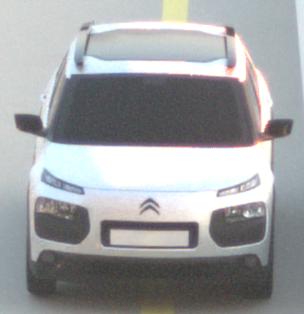
Make: Citroen
Model: C4 Cactus PureTech 75
Detailed model: C4 Cactus
Model produced from: 2014/09
Model produced until: 2015/03
Doors: 5
Color: white
Road condition: dry road
Daytime: sunrise or sunset
Contrast: medium contrast